Question: I'm not sure if my question is relevant to my problem, since the syntax coloring is playing tricks on me
I want to append HTML to an element.
'''
<a href='http://www.google.com'>link<\/a>
'''
Assume it the the result of calling a helper - getLink
so when I do
'''
var newelem = "<%= getLink %>"
'''
I get '" <a href='http://www.google.com'>link<\/a>"'
but starting from the // the rest of the line is colored green.. indicating that it is a comment?
Should I (and how) escape this double slash? is it a problem?
I added a picture to illustrate the coloring

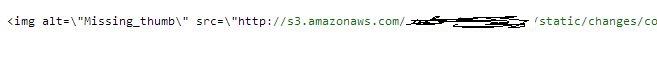
Answer: chrome was misbehaving.. so marking this question as answered